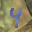
Label: 4